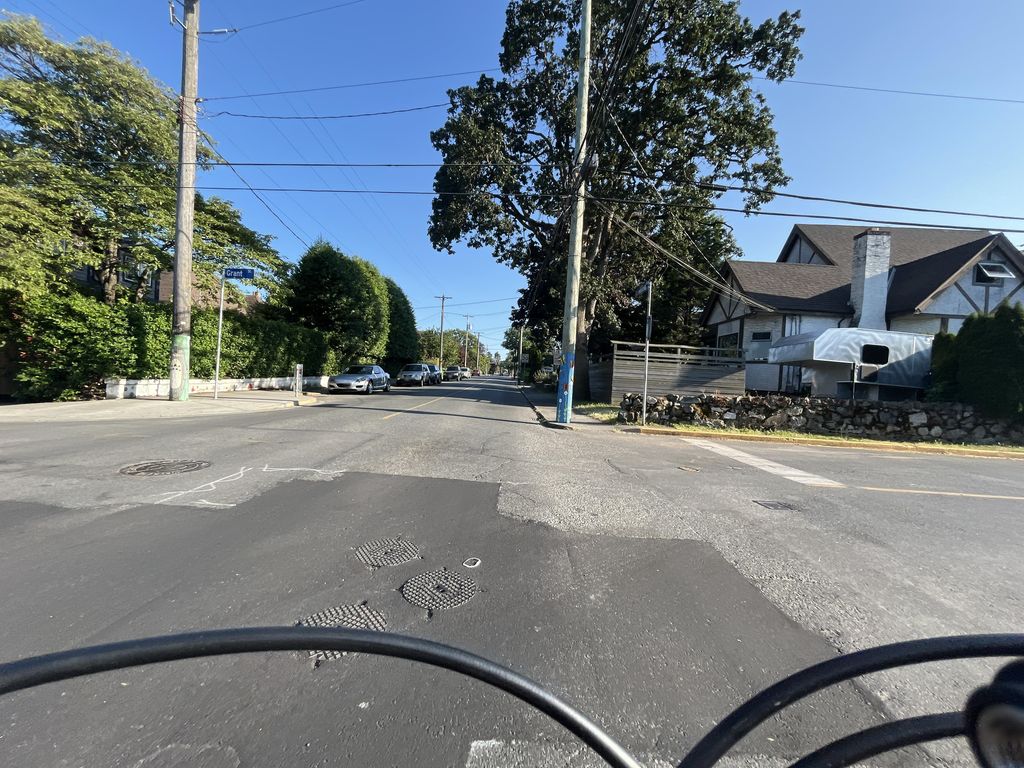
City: victoria